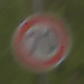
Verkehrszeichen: Geschwindigkeit70
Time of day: MorningAfternoon
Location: Outdoor (Nature)
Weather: Overcast
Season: NotSpecified
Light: Natural